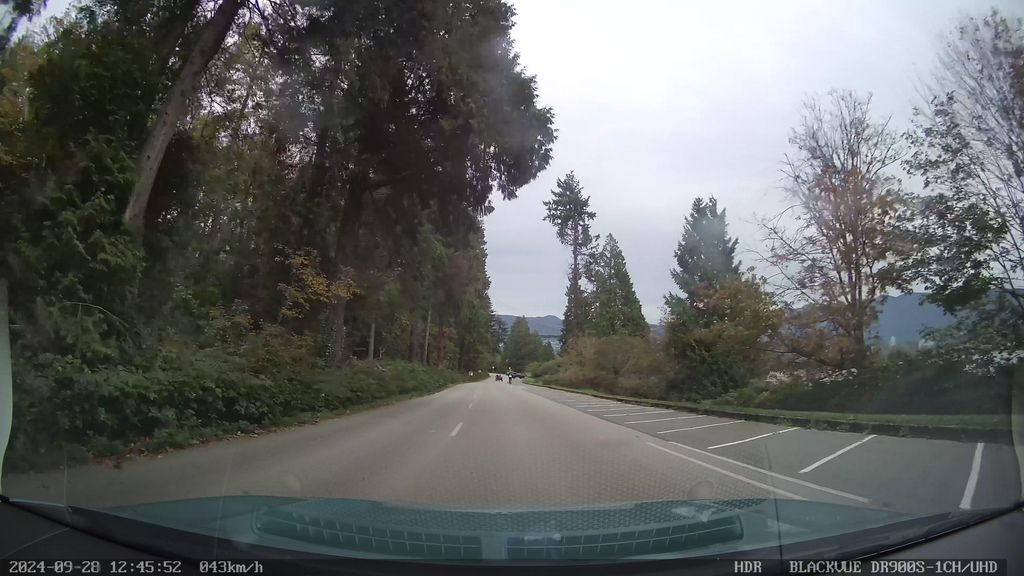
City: vancouver